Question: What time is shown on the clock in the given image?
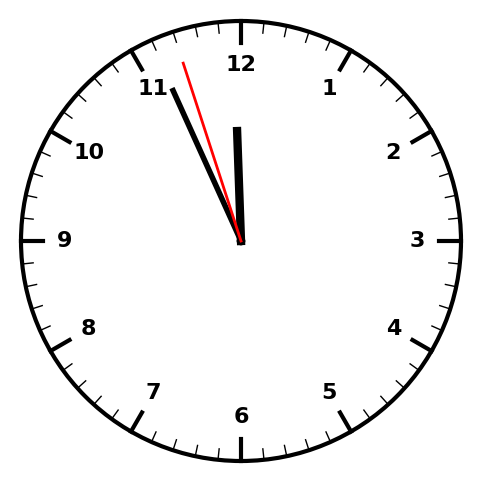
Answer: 11:55:57